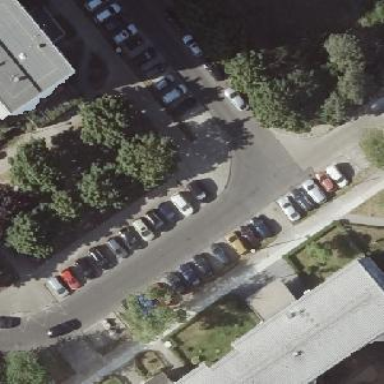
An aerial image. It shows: Street-side parking area with concrete surface.